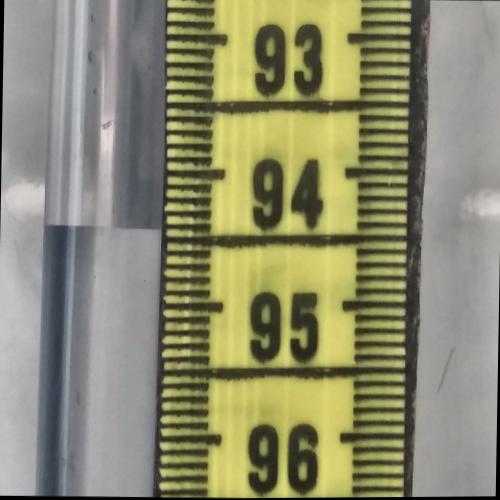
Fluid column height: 94.4 cm